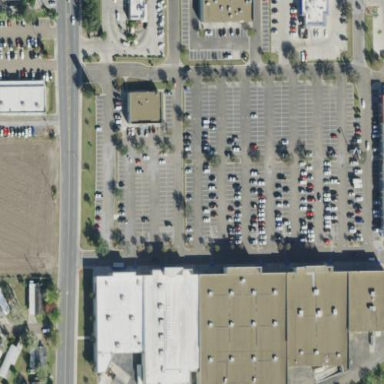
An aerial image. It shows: Retail area.